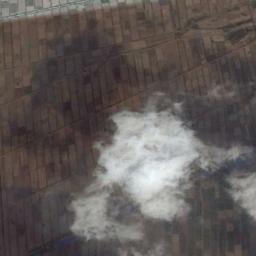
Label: cloud